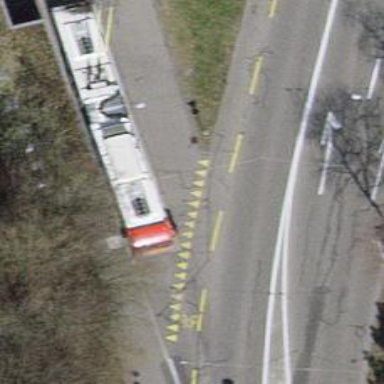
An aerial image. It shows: Bus stop for trolleybuses with designated stop position for public transport.